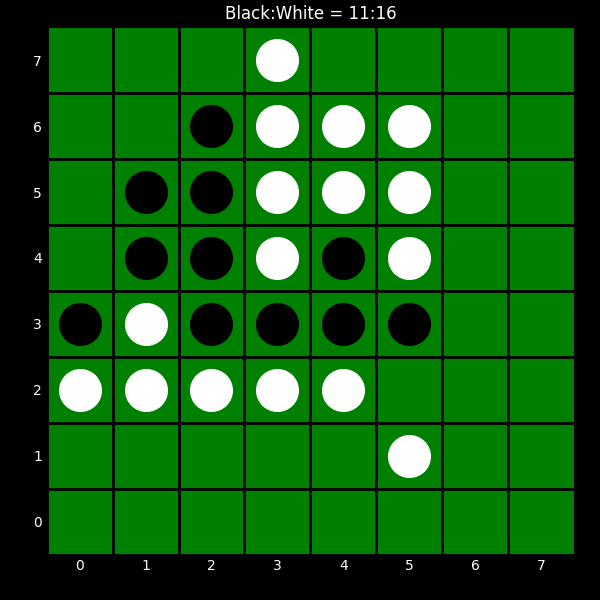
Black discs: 11
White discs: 16